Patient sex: M
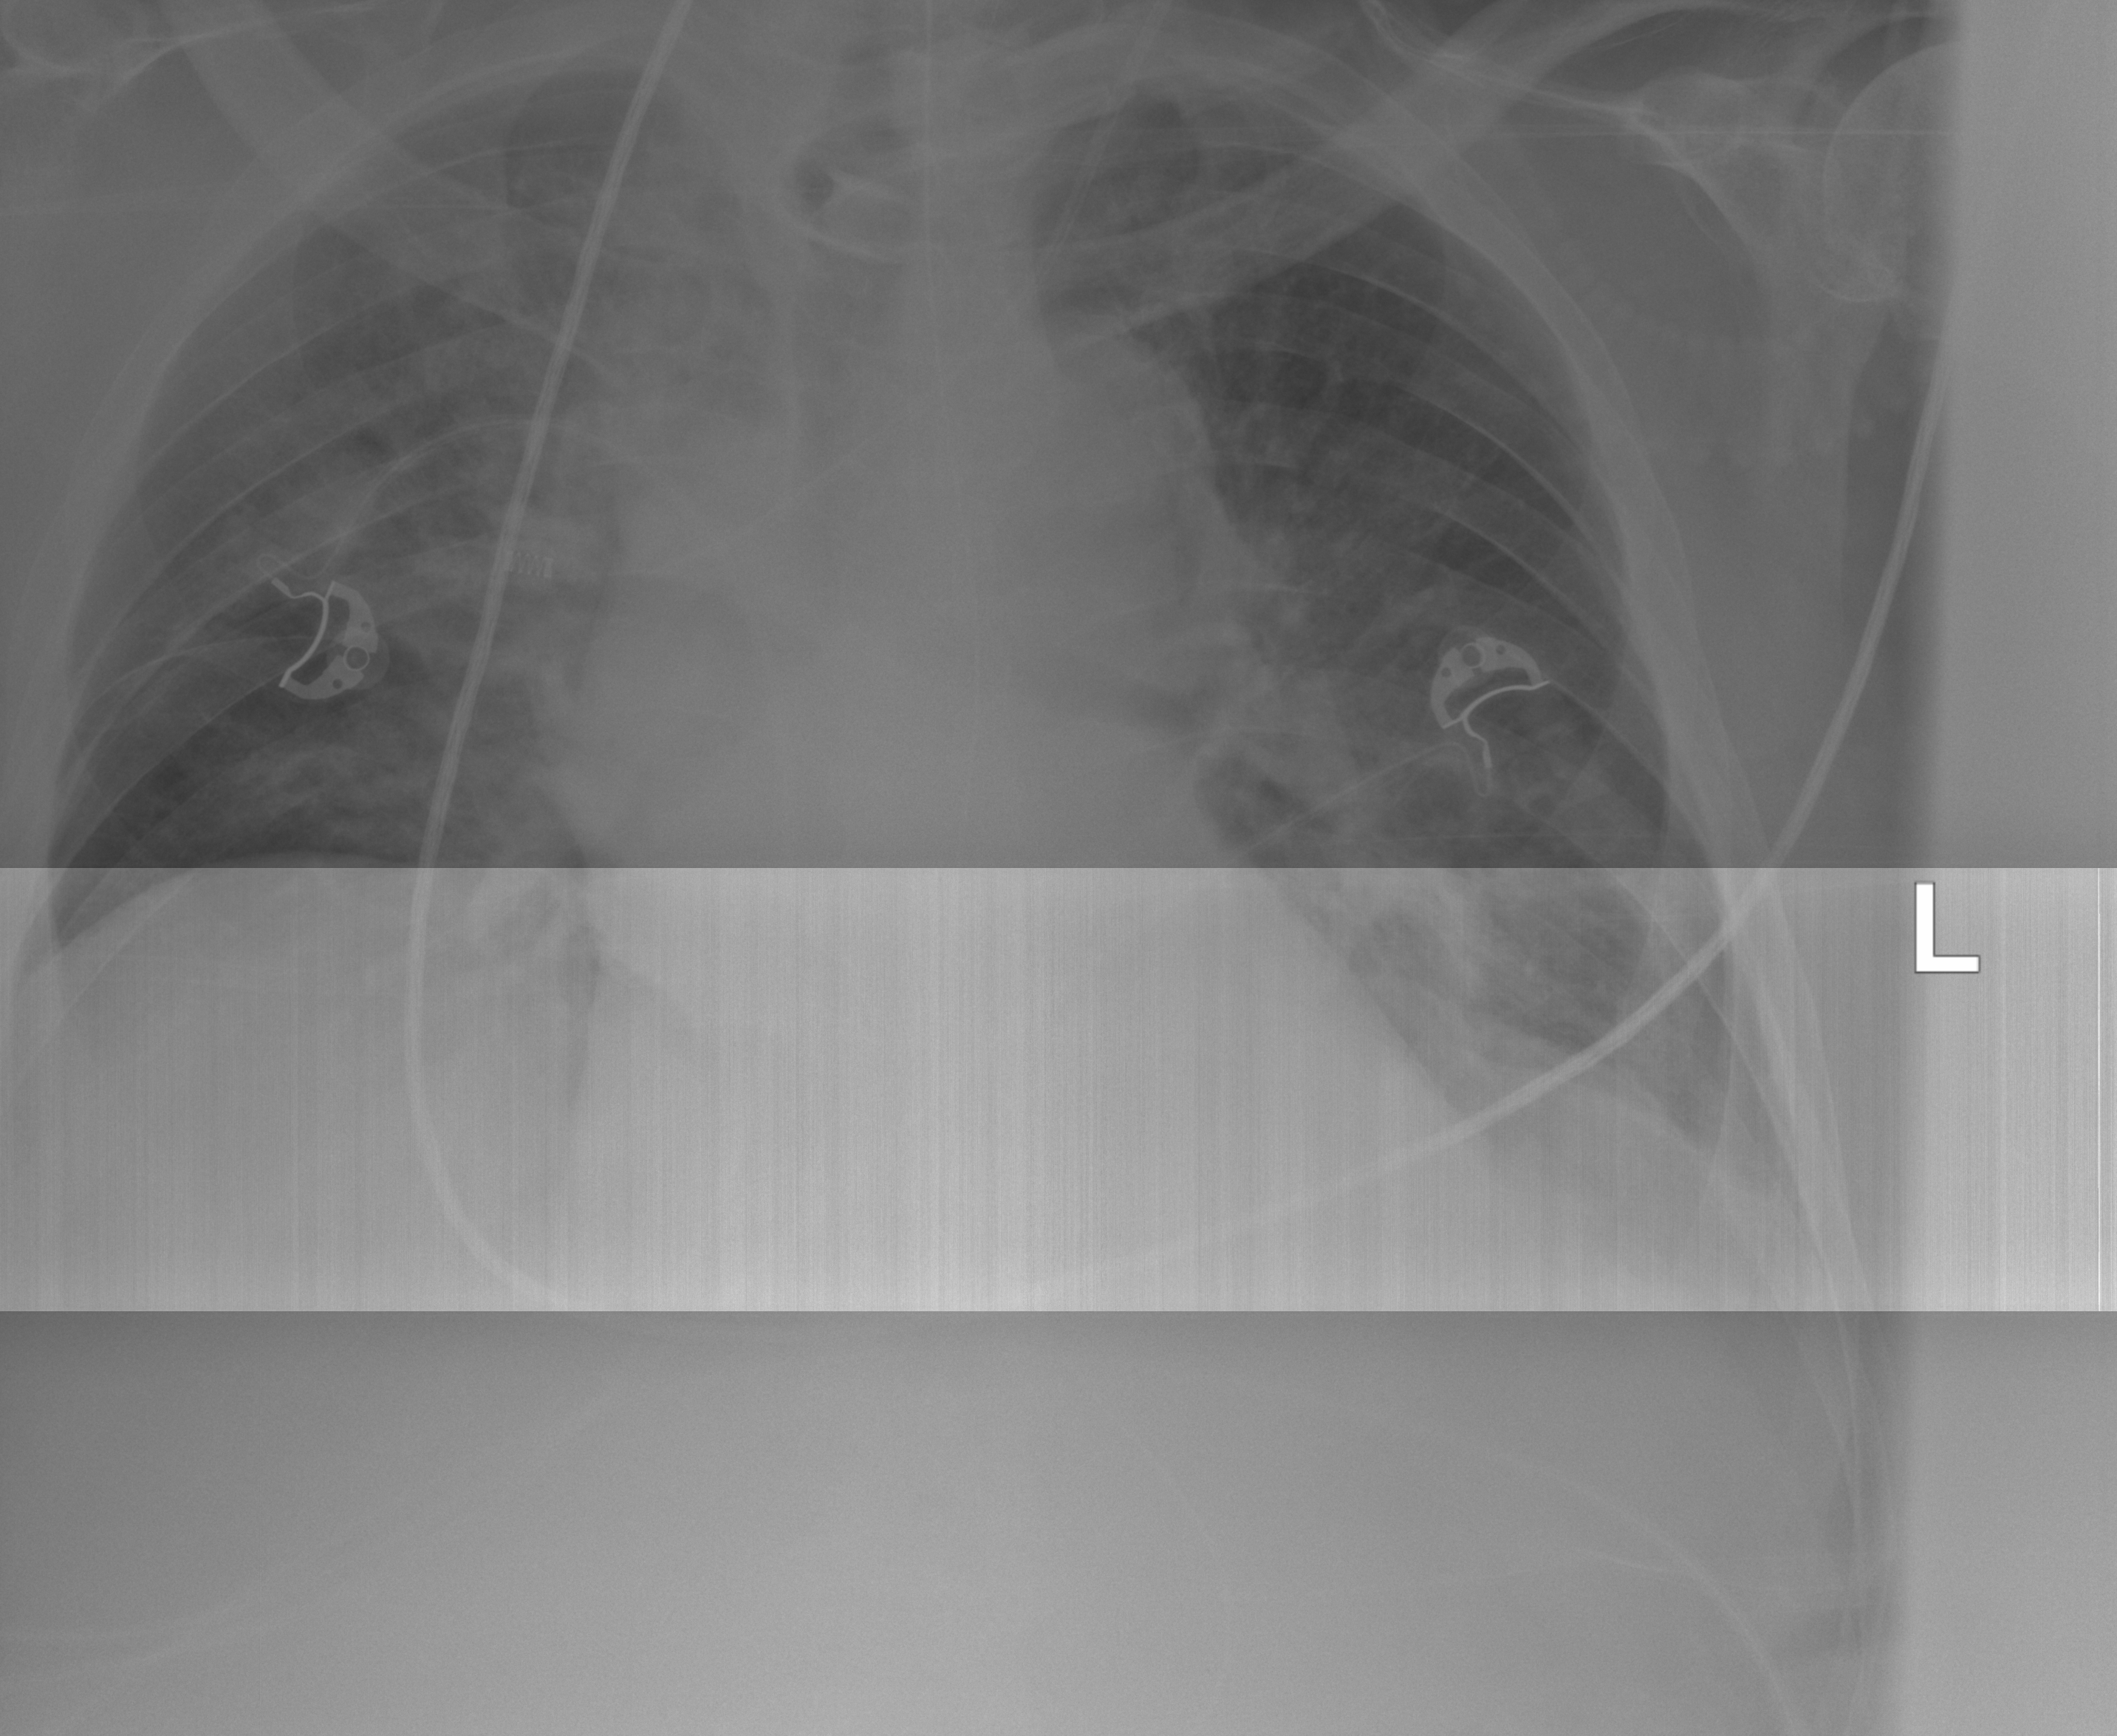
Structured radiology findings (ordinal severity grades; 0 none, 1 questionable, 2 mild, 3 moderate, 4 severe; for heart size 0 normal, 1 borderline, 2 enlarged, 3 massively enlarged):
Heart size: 2
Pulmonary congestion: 1
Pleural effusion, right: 1
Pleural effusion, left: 2
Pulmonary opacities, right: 0
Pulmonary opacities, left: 0
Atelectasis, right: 2
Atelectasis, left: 1